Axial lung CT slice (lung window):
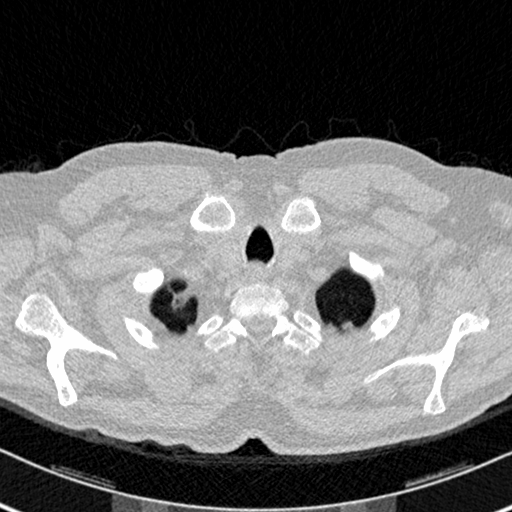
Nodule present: no